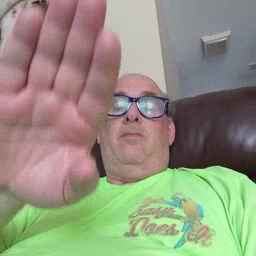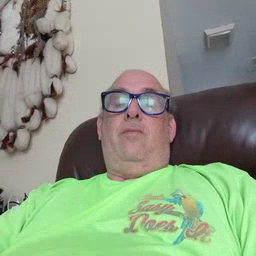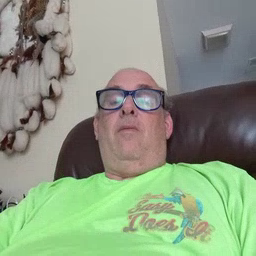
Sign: into